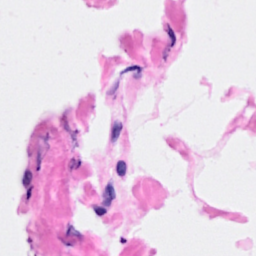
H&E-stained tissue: Breast